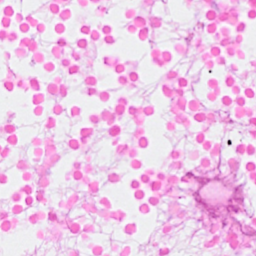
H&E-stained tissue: Breast